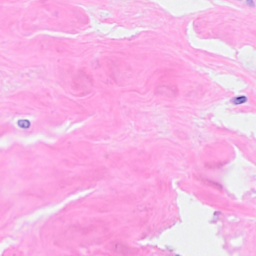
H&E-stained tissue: Breast